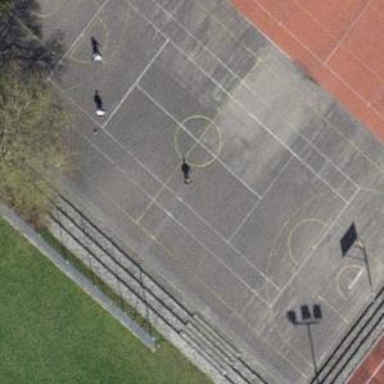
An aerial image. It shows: Pitch for leisure activities.